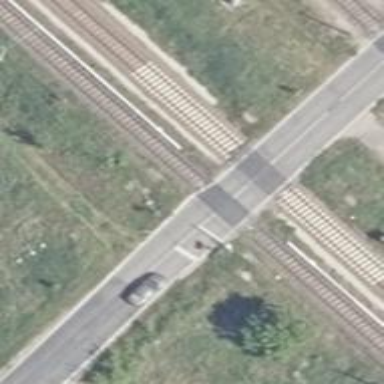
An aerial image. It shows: Railway level crossing.